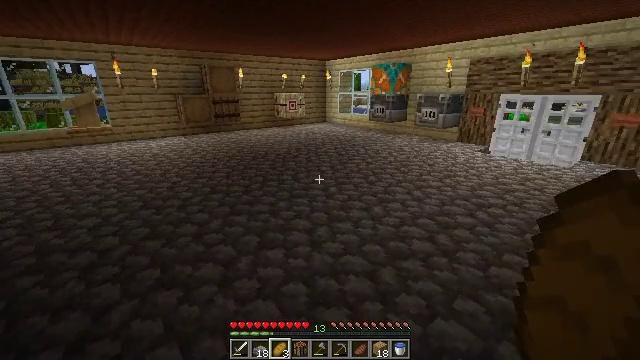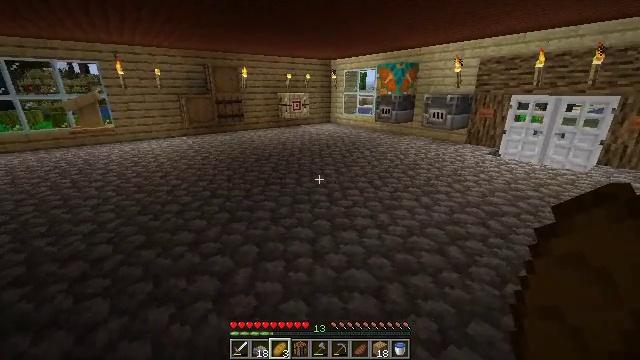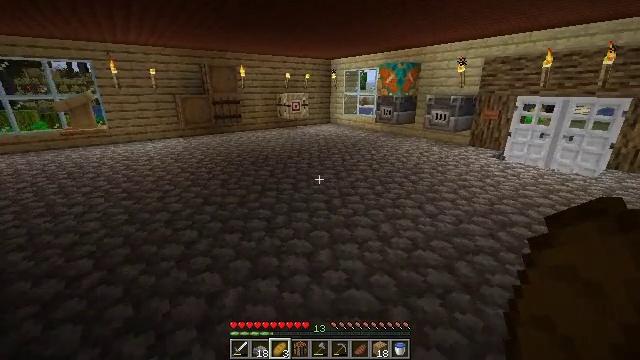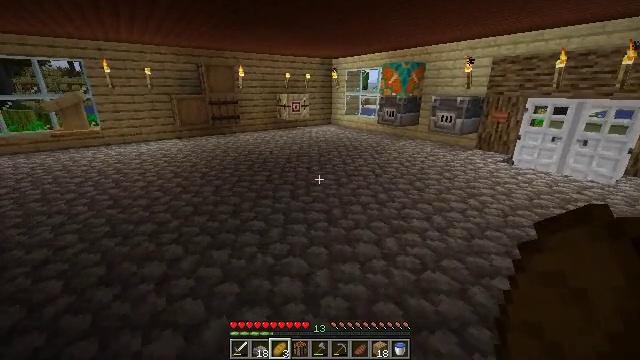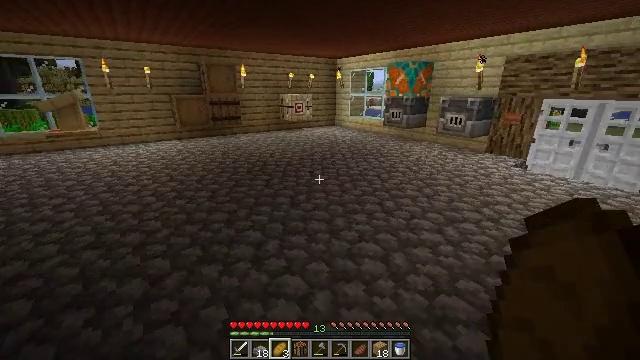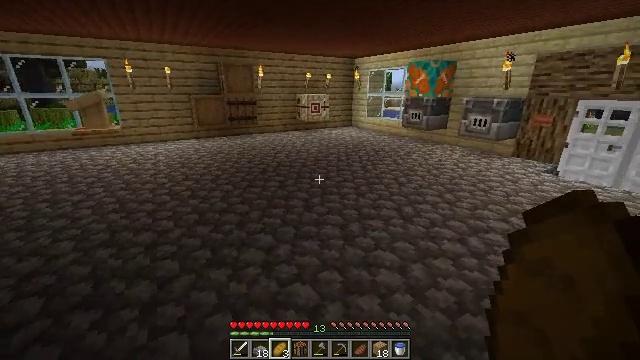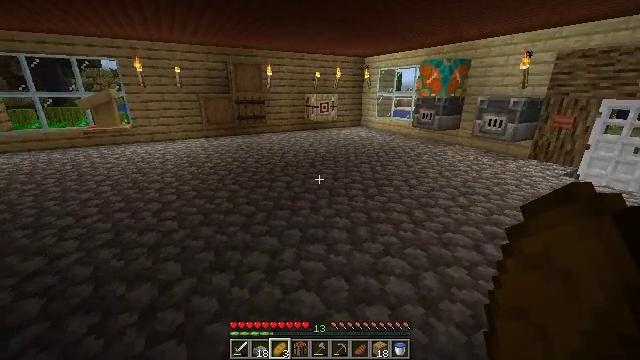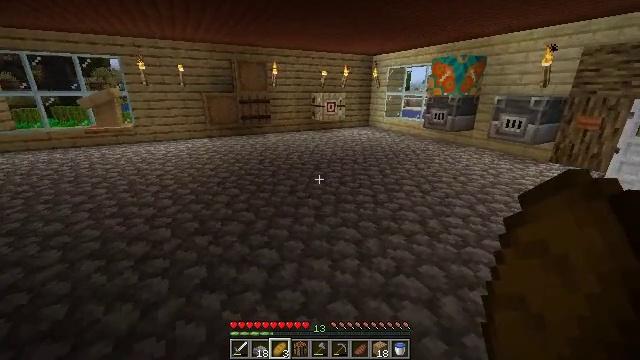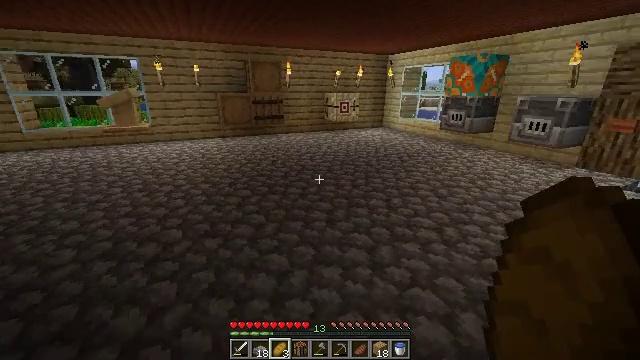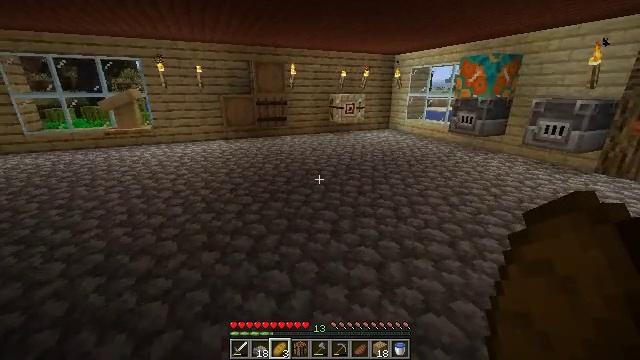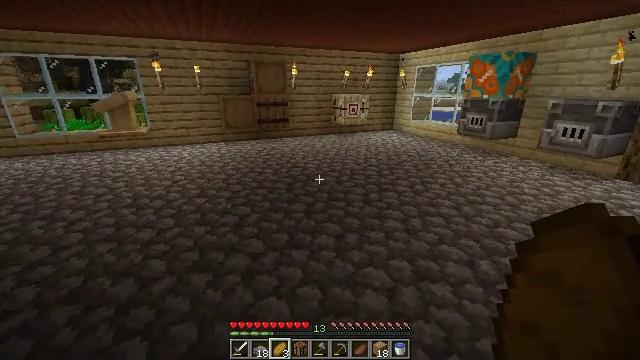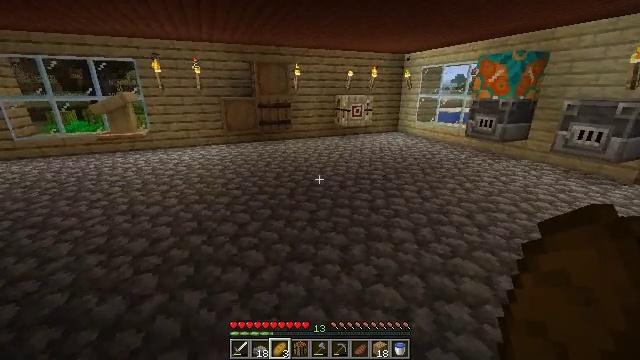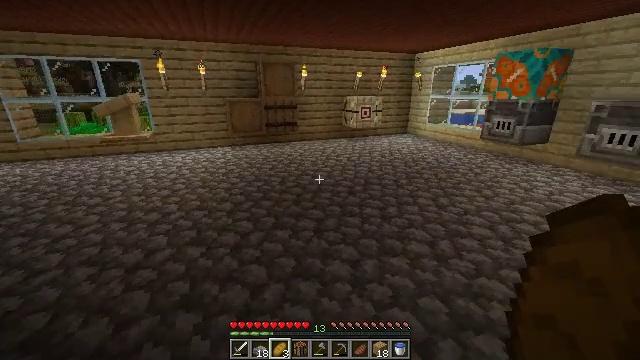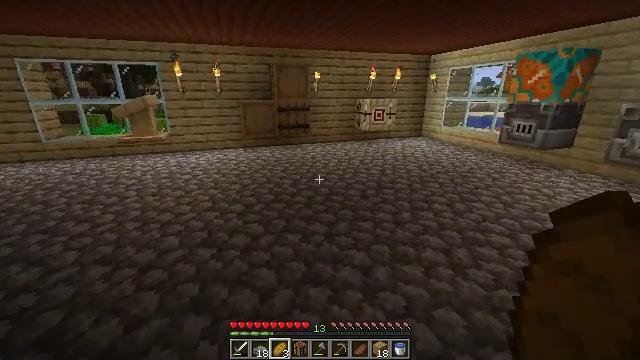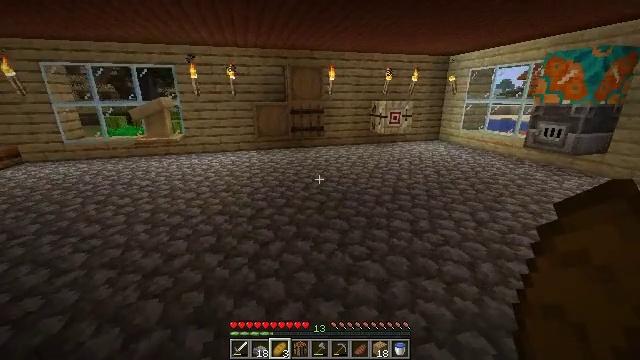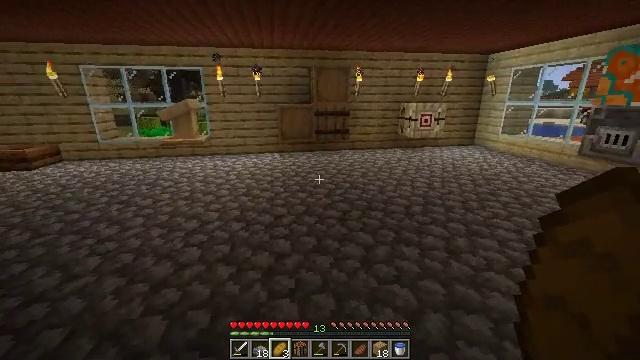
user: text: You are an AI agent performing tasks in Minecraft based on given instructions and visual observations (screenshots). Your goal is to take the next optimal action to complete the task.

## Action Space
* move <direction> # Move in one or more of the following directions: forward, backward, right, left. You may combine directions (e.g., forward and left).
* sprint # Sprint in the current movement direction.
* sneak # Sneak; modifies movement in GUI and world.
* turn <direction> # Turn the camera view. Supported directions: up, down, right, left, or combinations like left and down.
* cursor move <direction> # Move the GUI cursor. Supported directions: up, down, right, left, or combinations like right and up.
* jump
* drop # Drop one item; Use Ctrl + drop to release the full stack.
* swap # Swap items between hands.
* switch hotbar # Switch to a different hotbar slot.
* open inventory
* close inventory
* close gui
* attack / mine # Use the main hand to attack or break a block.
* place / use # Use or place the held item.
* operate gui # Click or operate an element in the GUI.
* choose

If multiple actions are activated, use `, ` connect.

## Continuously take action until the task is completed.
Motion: motion action
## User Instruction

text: Break the cobblestone slab to recycle it.
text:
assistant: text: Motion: move forward, turn left
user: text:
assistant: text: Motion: move forward
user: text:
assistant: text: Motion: move forward
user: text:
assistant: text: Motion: move forward
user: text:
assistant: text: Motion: move forward, turn left
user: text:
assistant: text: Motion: move forward, turn left
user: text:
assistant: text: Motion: move forward, turn left
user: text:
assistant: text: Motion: move forward, turn left
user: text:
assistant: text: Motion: move forward, turn left
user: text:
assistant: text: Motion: move forward
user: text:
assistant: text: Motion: move forward
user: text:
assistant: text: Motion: move forward, turn left
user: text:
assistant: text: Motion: move forward, turn left
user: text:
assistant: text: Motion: move forward, turn left
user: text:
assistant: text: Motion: move forward, turn left
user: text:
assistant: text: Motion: move forward, turn left
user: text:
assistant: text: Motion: move forward, turn left
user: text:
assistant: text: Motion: move forward, turn left
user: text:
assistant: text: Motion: move forward, turn left
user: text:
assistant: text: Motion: move forward, turn left
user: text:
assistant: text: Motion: move forward, turn left
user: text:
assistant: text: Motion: move forward, turn left
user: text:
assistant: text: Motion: move forward, turn left
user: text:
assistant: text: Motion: move forward, turn left
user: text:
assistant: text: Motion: move forward, turn left
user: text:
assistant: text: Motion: move forward, turn left
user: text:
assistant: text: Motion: move forward, turn left
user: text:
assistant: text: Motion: move forward, turn left
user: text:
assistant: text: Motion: move forward, turn left
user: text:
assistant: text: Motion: move forward, turn left